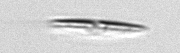
Label: pennate